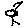
Label: flower